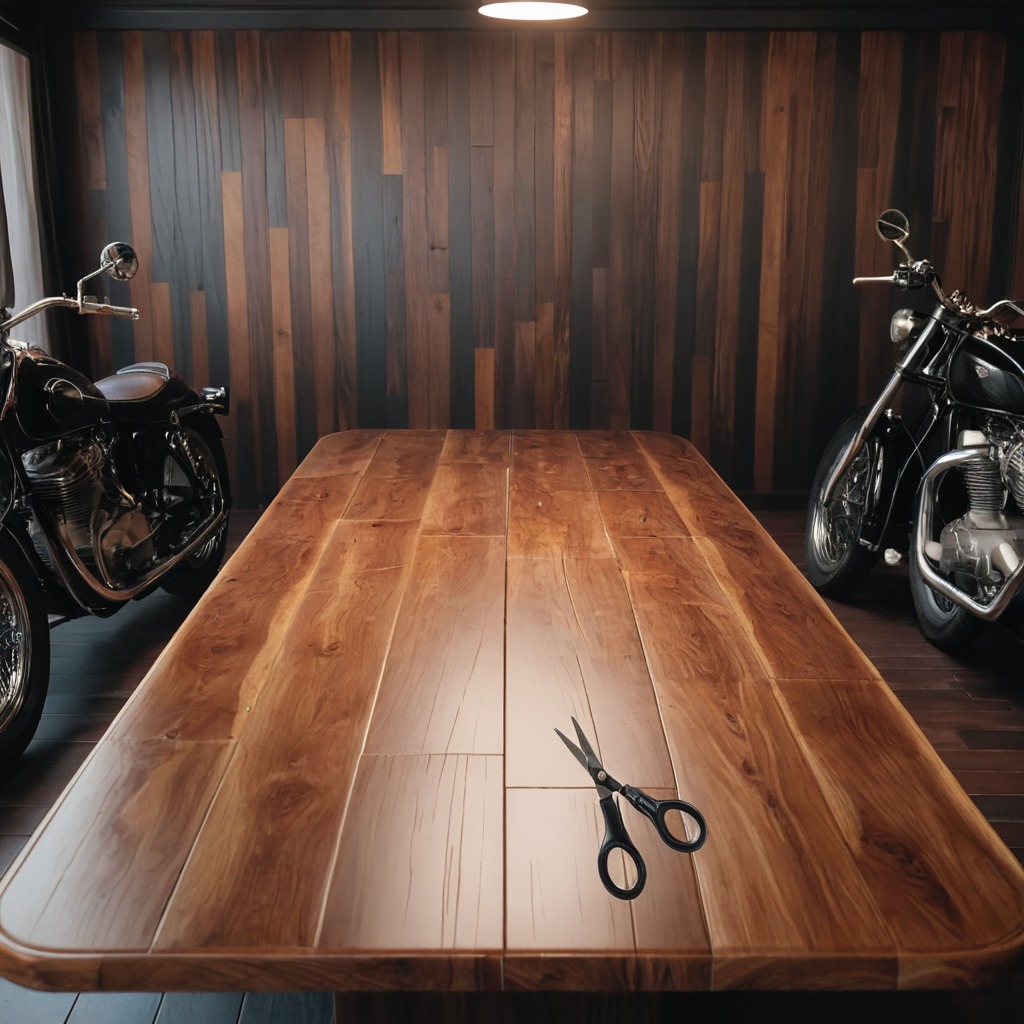
A scissor is lying on the table in a vintage motorcycle garage.